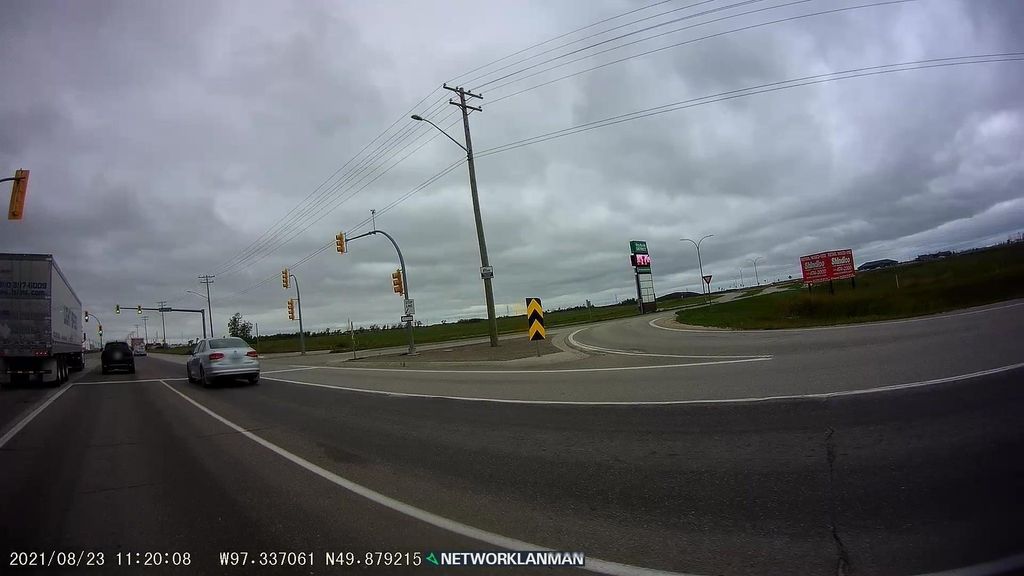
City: winnipeg